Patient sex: M
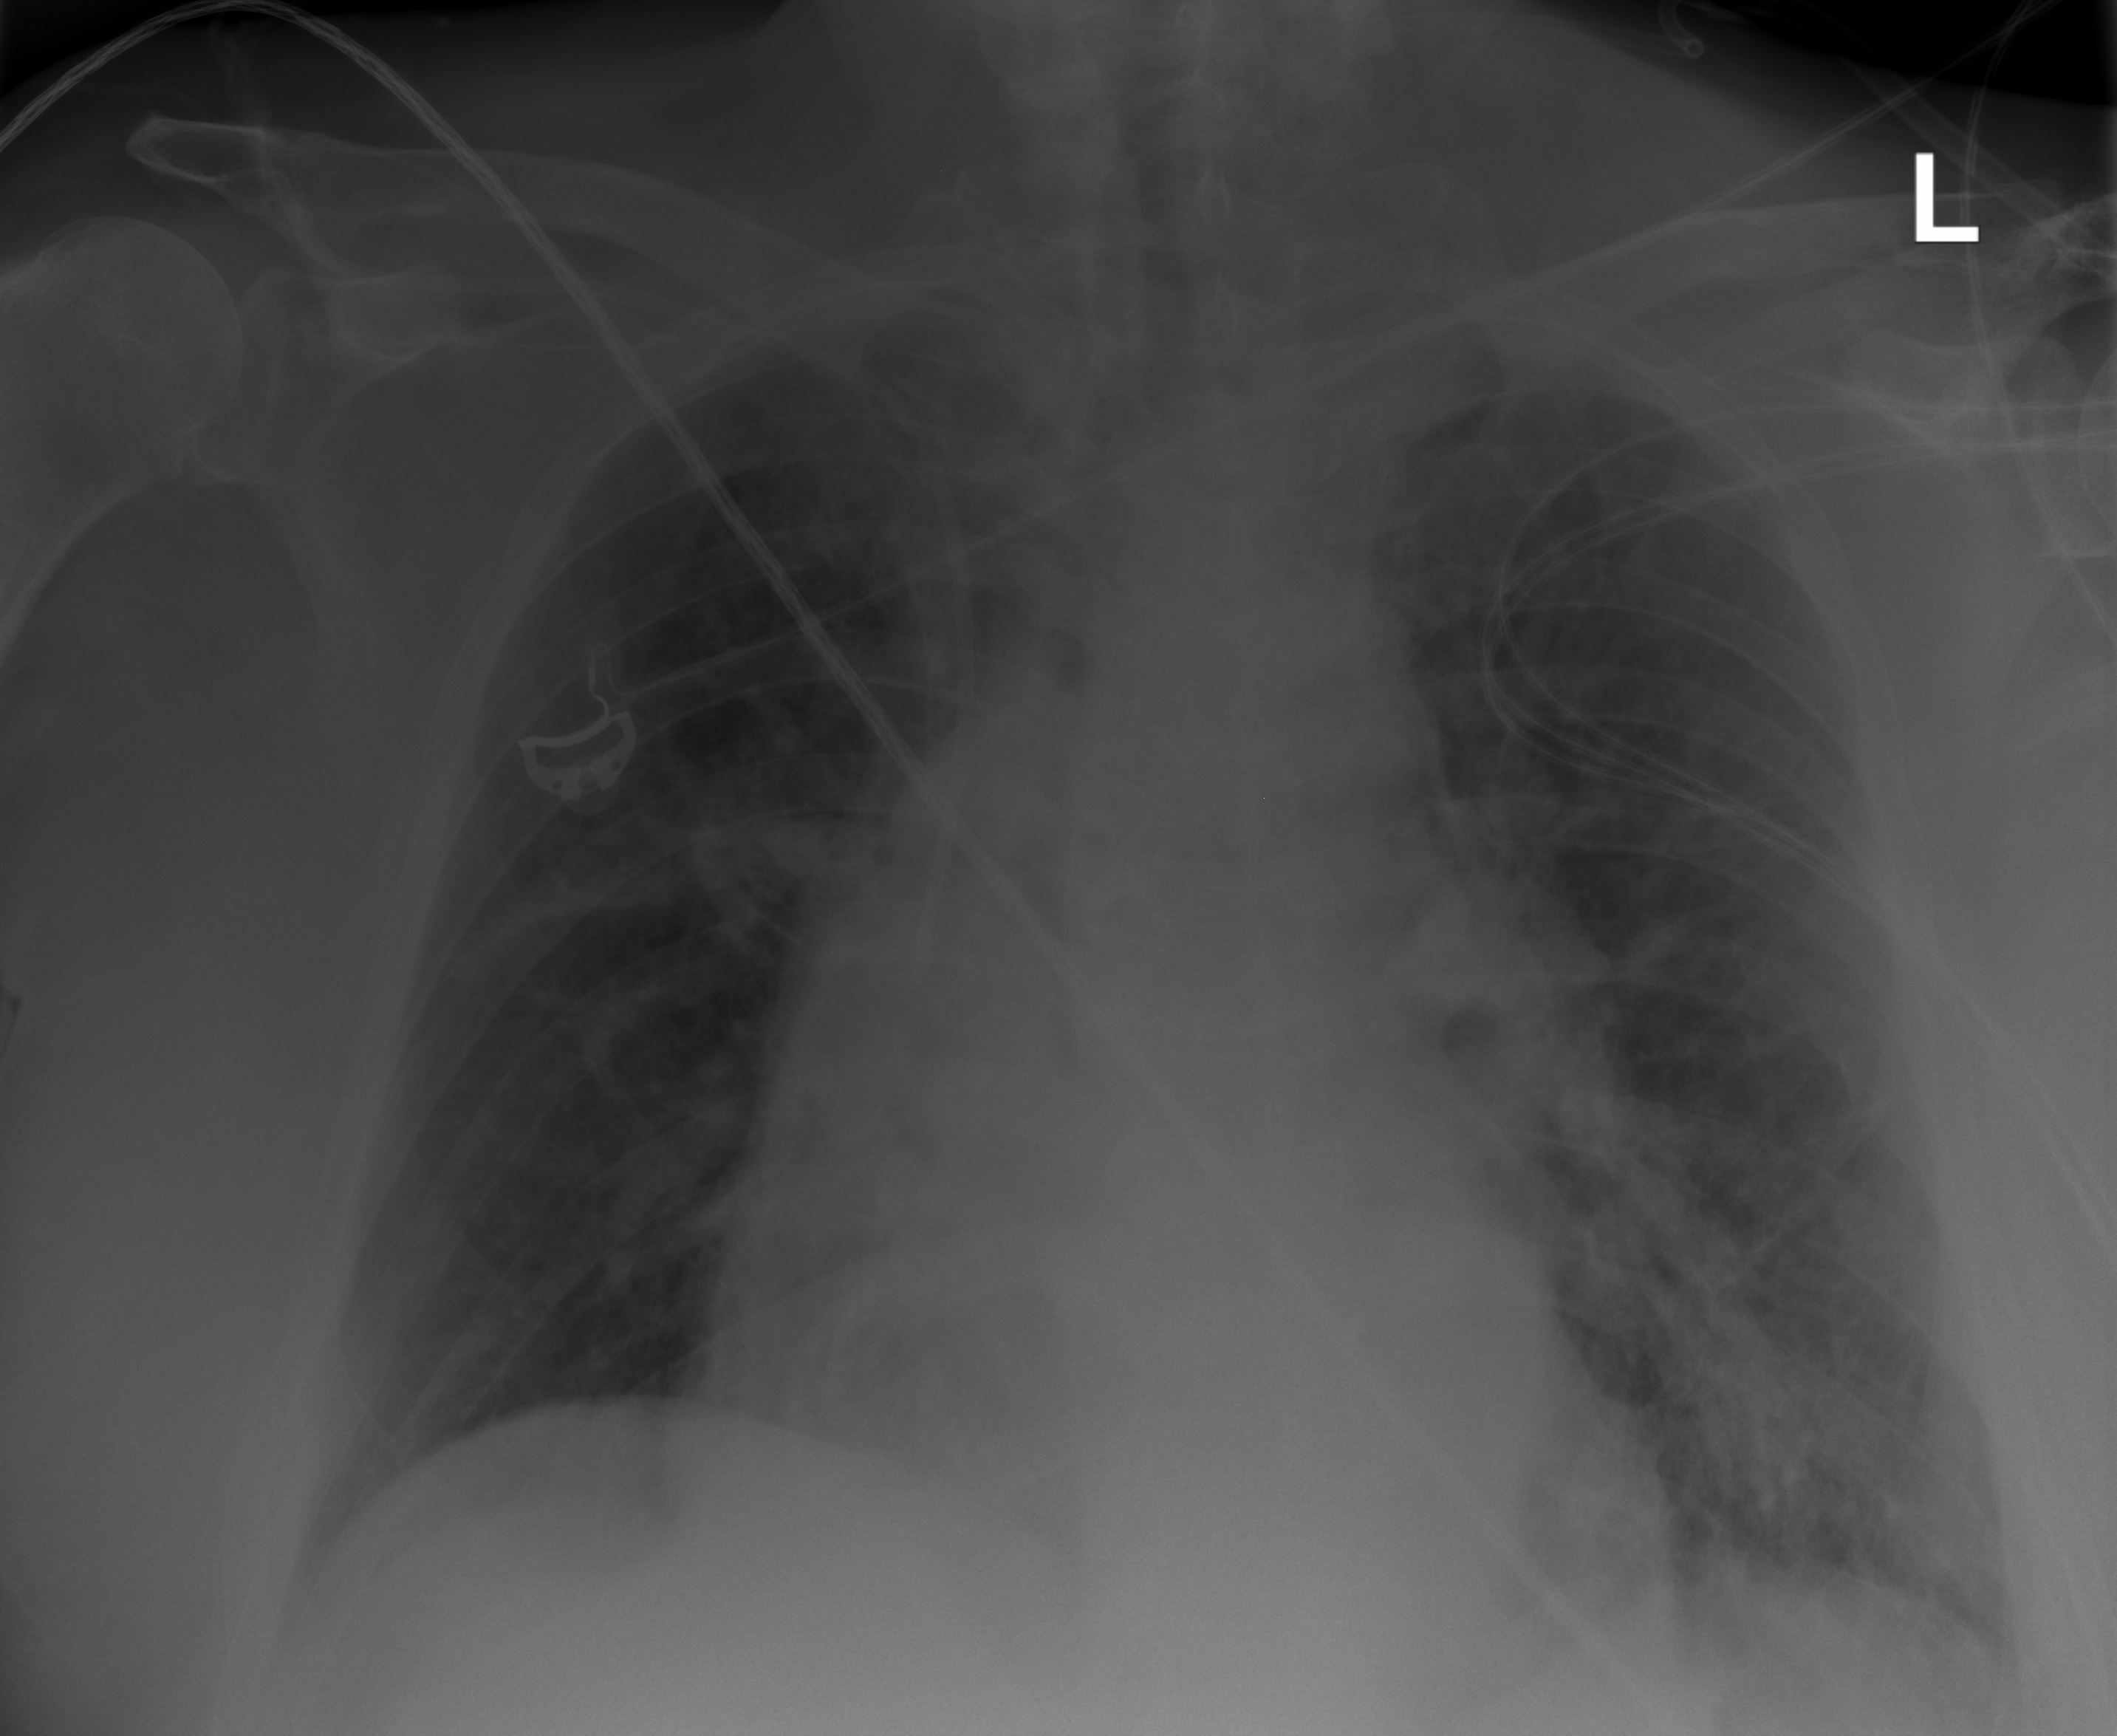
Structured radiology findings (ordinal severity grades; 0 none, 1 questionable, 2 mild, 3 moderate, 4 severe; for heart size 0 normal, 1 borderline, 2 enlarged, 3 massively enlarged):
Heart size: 0
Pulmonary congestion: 2
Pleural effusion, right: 0
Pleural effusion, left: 0
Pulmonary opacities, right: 2
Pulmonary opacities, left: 3
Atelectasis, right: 2
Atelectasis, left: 2